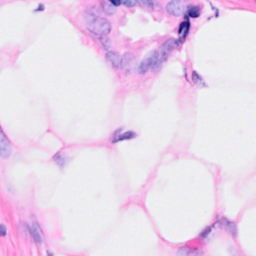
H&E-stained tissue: Breast